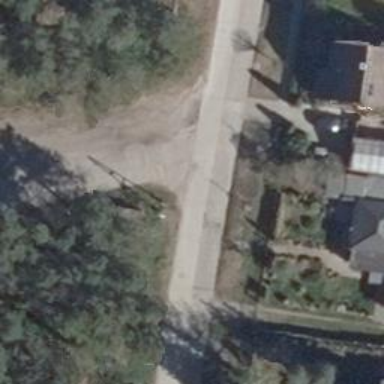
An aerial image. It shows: Residential road paved with concrete.